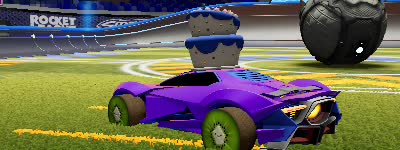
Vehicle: werewolf